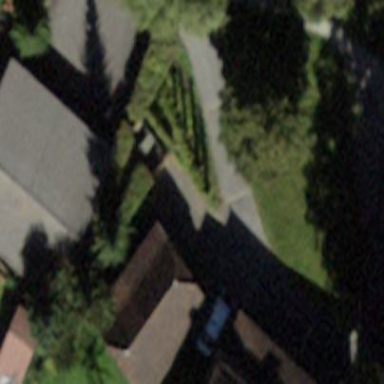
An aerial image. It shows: Garage.